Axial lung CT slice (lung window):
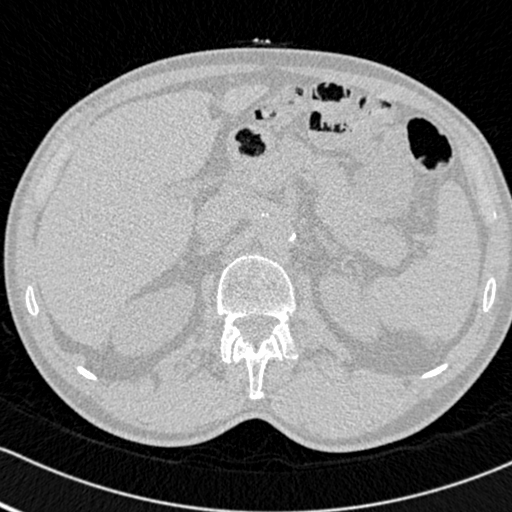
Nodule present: no